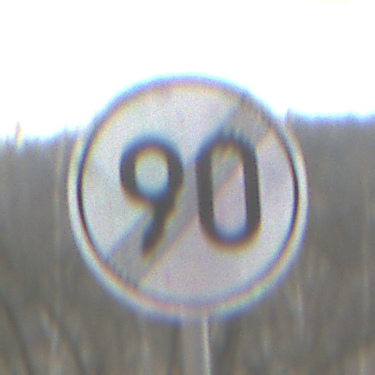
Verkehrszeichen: EndeGeschwindigkeit90
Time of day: MorningAfternoon
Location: Outdoor (Nature)
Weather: PartlyCloudy
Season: Autumn
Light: Natural